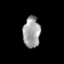
Tissue: prostate
Cell type: Epithelial cells
Senescence score: 0.2379
Nuclear area (px): 521
Mean DAPI intensity: 158.453